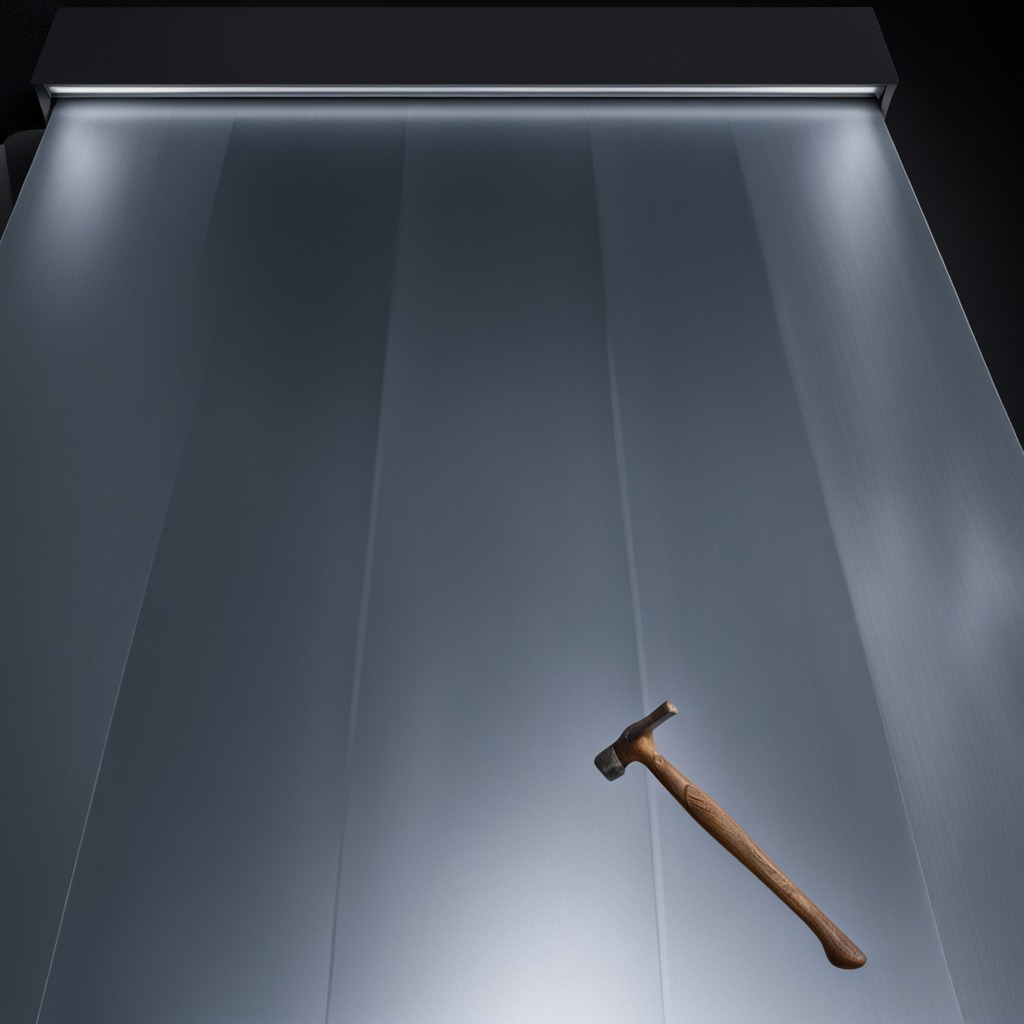
A hammer lies on the clean empty table in the basement in the evening soft directional lighting on the tabletop realistic grain studio-quality clarity centered framing